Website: crate-barrel
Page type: customer-info-address
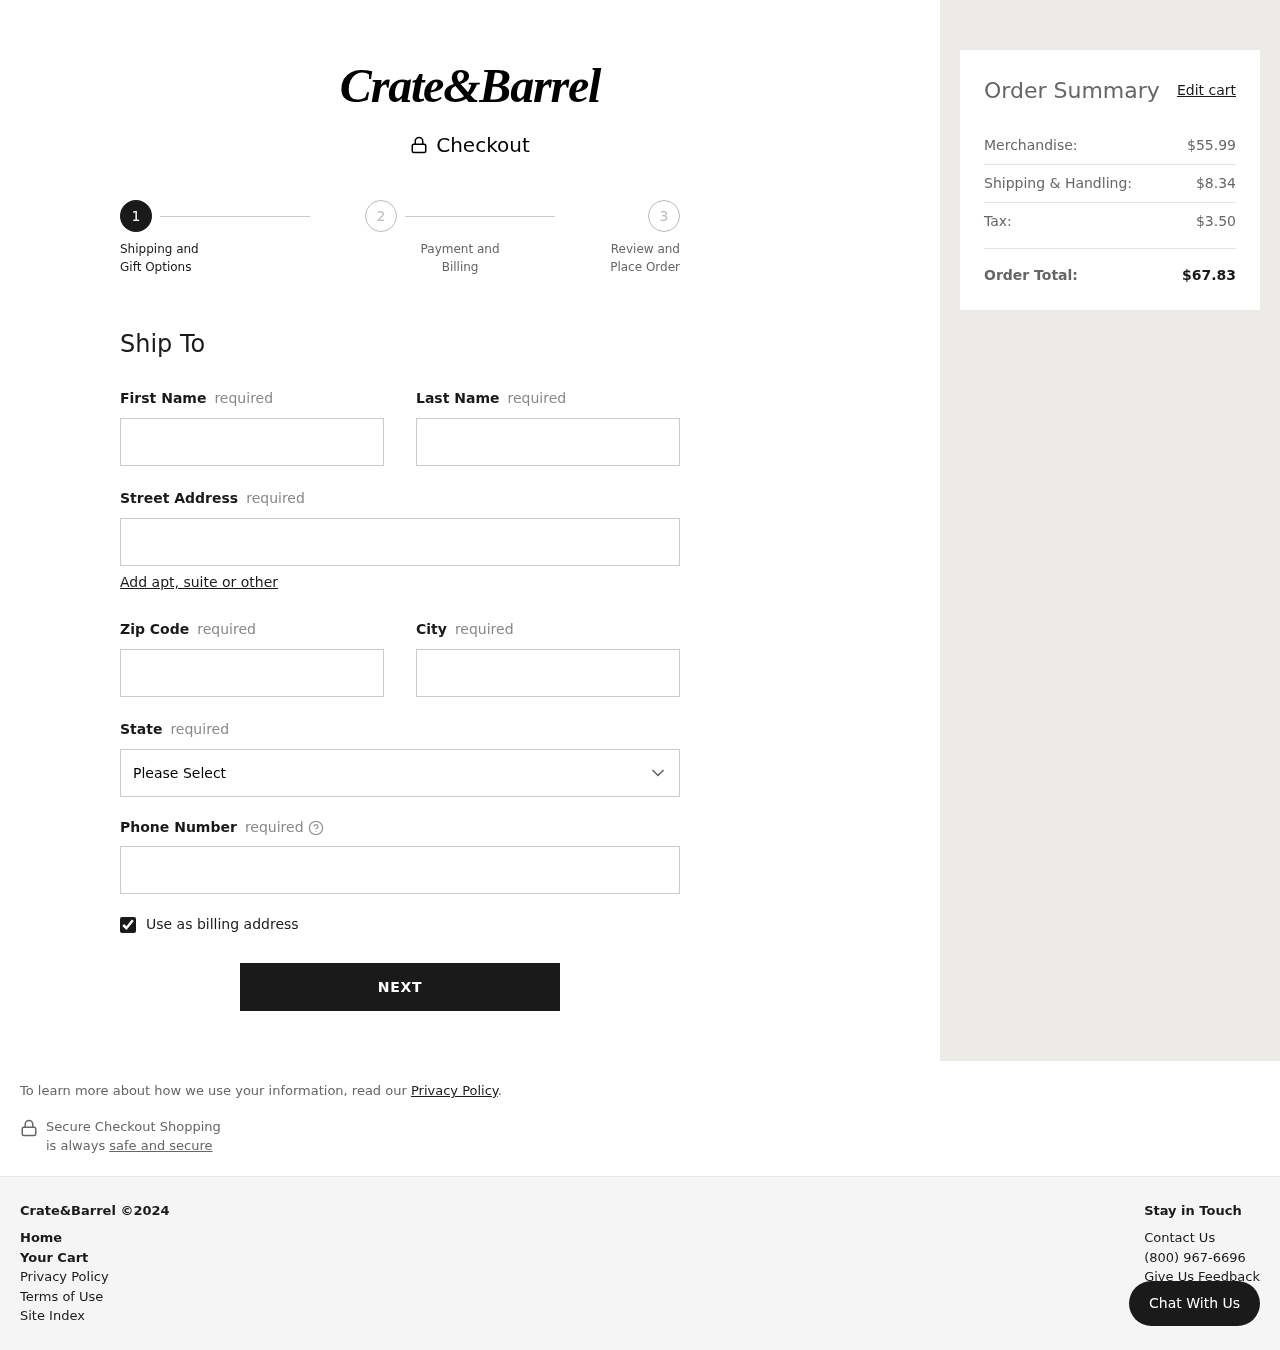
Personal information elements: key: PII_CITY
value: West Jayborough
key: PII_FIRSTNAME
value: Edward
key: PII_LASTNAME
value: Stone
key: PII_PHONE
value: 2065513507
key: PII_POSTCODE
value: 48714
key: PII_STATE
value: Iowa
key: PII_STREET
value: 56308 Dustin Forks
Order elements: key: ORDER_SUBTOTAL
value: $55.99
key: ORDER_SHIPPING_COST
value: $8.34
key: ORDER_TAX
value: $3.50
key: ORDER_TOTAL
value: $67.83